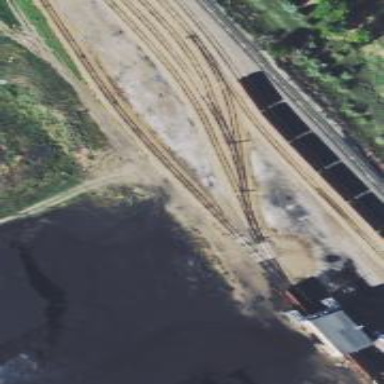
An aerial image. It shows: Railway spur service.